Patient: sex M, age 71
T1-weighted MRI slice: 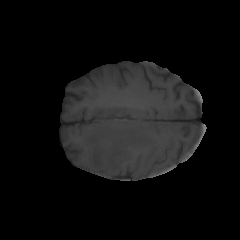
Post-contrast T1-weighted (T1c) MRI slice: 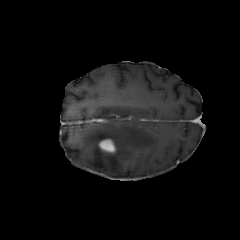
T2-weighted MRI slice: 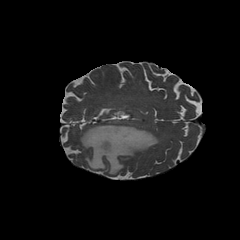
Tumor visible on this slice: yes
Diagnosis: Glioblastoma, IDH-wildtype
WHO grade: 4